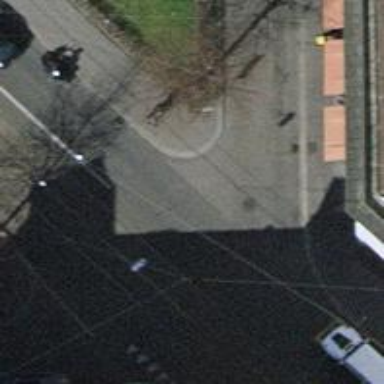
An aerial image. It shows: Kerb serving as barrier.